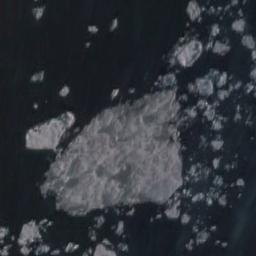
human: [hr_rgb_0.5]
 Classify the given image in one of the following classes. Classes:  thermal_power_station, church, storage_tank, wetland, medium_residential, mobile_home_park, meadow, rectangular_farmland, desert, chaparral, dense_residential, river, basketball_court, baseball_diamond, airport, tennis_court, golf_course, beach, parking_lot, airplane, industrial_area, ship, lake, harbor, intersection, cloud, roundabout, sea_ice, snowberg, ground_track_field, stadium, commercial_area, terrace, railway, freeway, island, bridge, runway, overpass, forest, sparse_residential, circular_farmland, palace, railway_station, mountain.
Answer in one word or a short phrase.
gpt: sea_ice